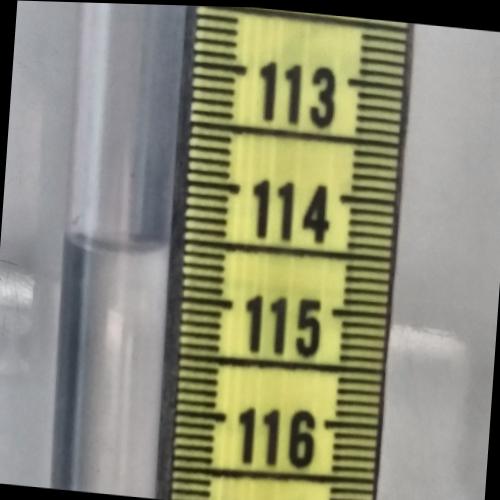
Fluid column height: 114.6 cm